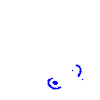
Particle: pion